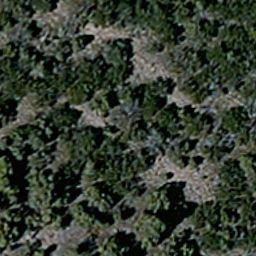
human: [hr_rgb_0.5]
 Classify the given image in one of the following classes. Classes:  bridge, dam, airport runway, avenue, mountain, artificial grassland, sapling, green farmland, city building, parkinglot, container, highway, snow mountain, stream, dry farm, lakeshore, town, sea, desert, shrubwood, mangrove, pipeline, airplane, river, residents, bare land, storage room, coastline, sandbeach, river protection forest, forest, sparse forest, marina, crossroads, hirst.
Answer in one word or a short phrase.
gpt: sparse forest